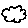
Label: cloud